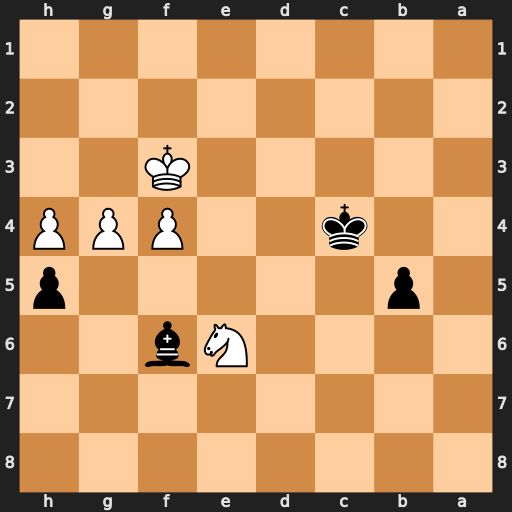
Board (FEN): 8/8/4Nb2/1p5p/2k2PPP/5K2/8/8
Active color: b
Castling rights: -
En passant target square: -
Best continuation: hxg4+ Kxg4 b4